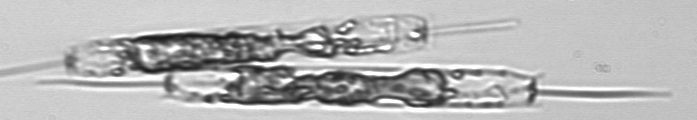
Label: Ditylum_brightwellii